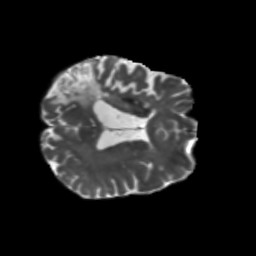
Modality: T2w
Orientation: axial
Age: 68
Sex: female
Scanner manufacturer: siemens
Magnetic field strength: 3 T
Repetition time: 5.47 s
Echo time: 0.0854 s